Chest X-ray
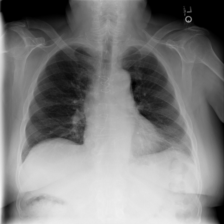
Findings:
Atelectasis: negative
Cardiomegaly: negative
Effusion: negative
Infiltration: negative
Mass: negative
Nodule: negative
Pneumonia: negative
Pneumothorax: negative
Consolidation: negative
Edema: negative
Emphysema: negative
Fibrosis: negative
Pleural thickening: negative
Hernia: negative